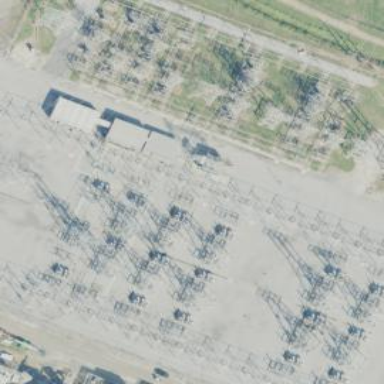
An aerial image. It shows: Switch used for power control.